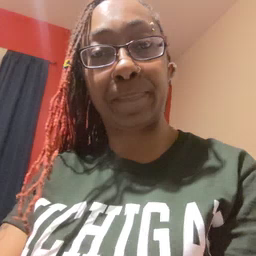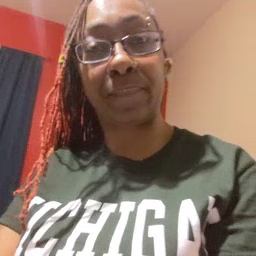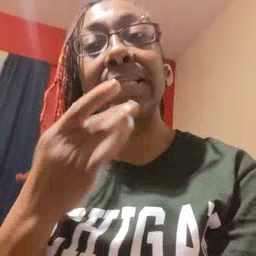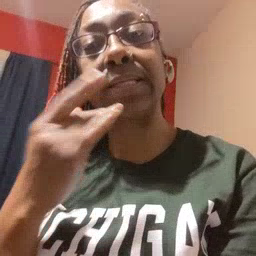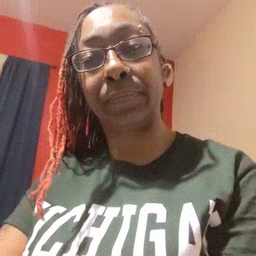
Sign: taste